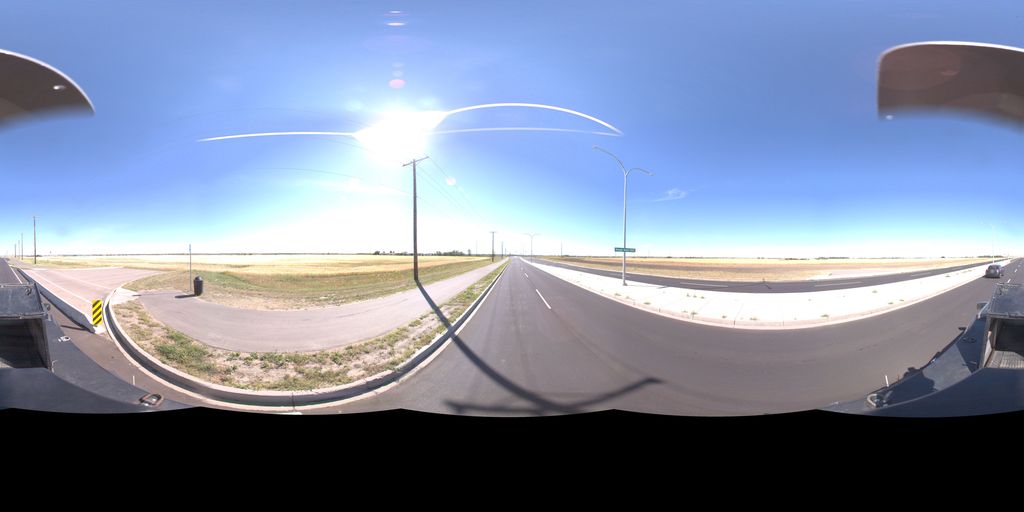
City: saskatoon